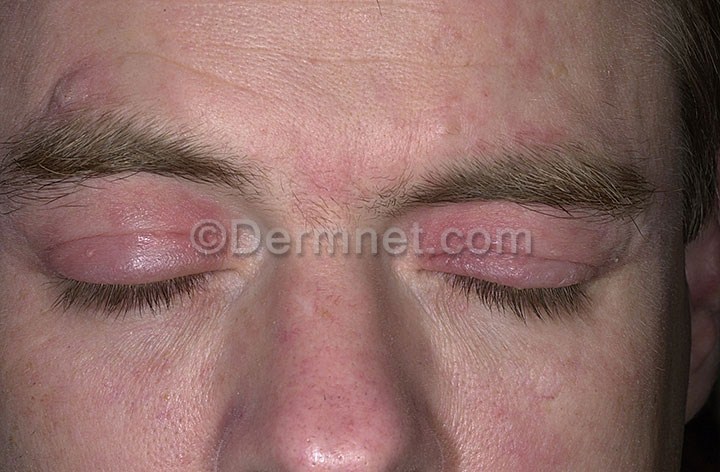
Disease: Atopic Dermatitis Photos